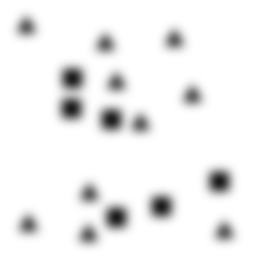
Squares: 6
Triangles: 10
Stars: 0
Total shapes: 16